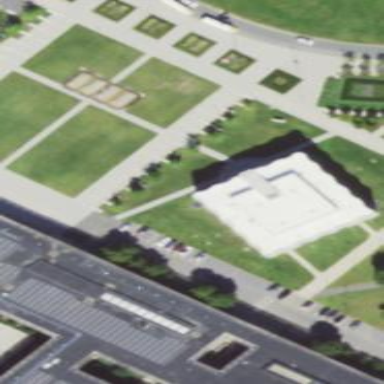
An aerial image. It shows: View of university building.